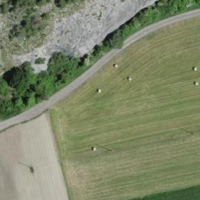
EUNIS habitat code: 24
Species observed at this site:
Pholidoptera griseoaptera
Nemobius sylvestris